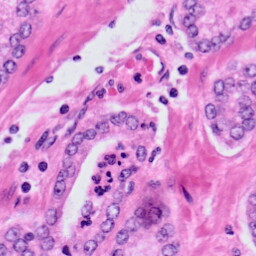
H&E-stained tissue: Prostate